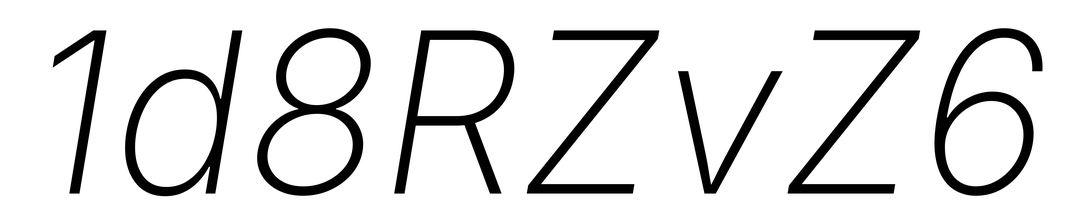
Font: Inter-Italic_ExtraLight_Italic